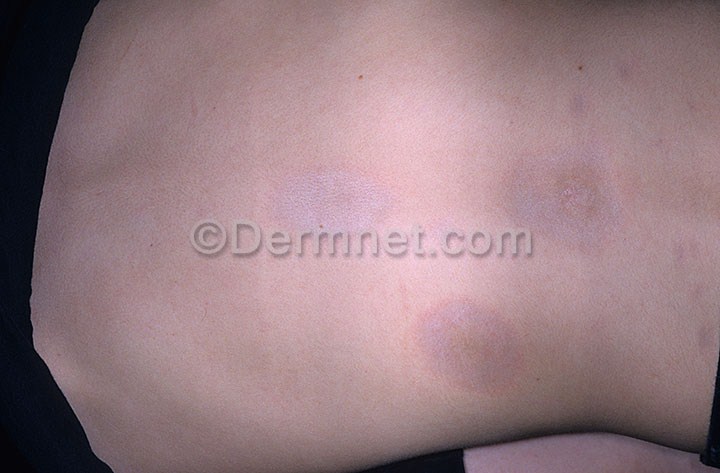
Disease: Lupus and other Connective Tissue diseases